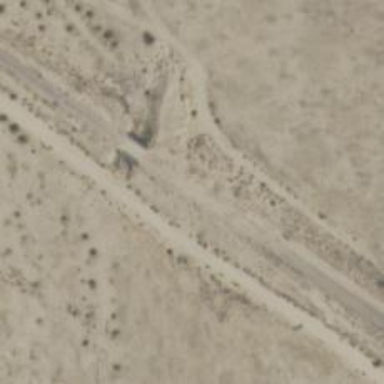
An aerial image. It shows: Abandoned railway.